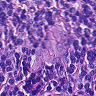
Metastatic tissue present: yes